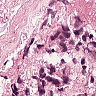
Metastatic tissue present: yes